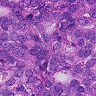
Metastatic tissue present: yes